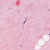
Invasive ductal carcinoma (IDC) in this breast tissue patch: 1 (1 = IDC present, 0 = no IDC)